Field crop: maize
Growth stage: 1
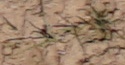
Species: lolium